Aerial crown-view tile of a tropical tree (Barro Colorado Island, Panama), acquired 20250414:
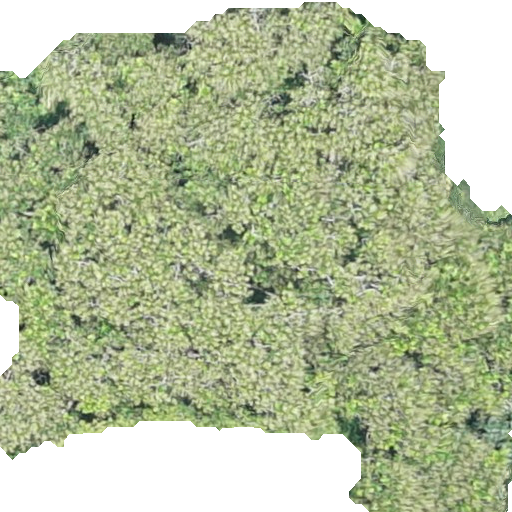
Species: Anacardium excelsum
GBIF accepted scientific name: Anacardium excelsum
Crown area: 352.081 m²